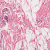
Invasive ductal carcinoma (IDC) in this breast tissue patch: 0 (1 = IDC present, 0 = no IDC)